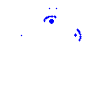
Particle: electron